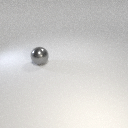
large gray metal sphere